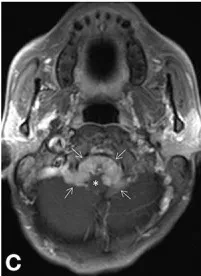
Magnetic resonance imaging. Axial enhanced T1-weighted imaging (C) revealed enhanced lesion located at midline premedullary cistern and lateral medullary cisterns (arrows), compressing the brainstem (asterisk).
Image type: radiology (mri)